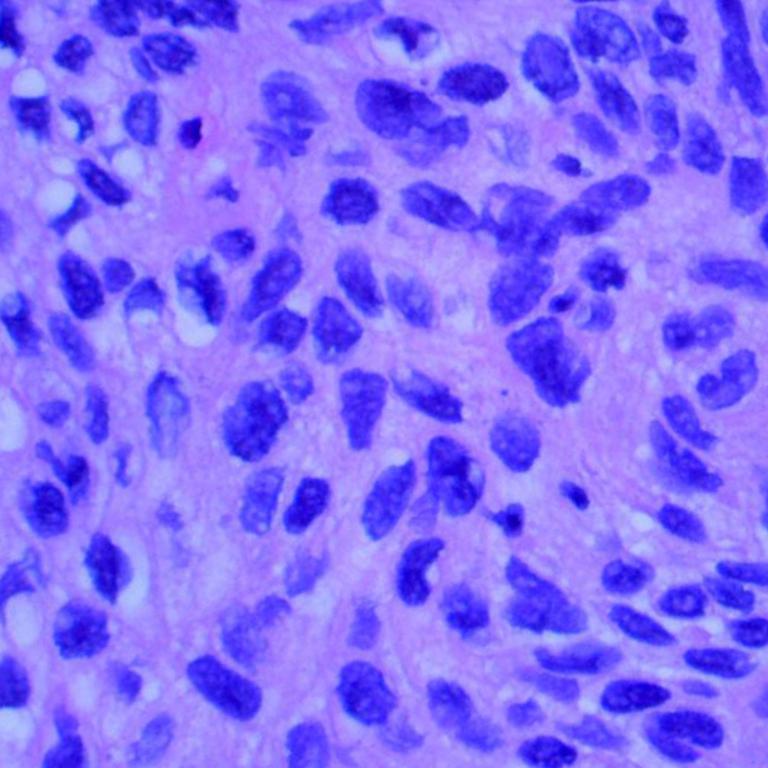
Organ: lung
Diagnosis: squamous carcinomas